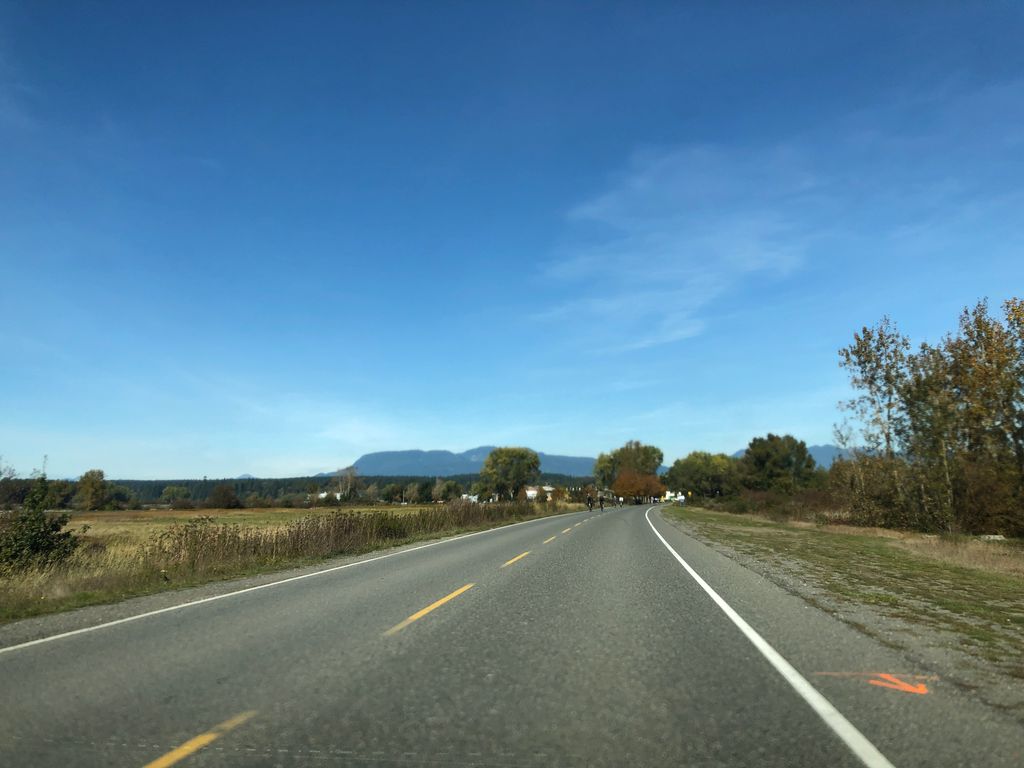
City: vancouver